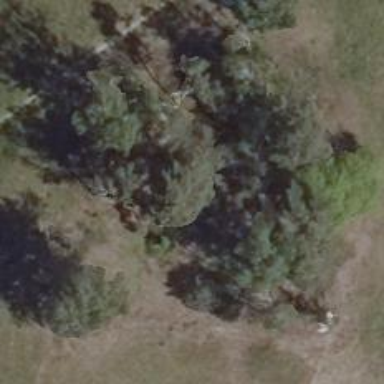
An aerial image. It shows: Broadleaved tree in natural setting.